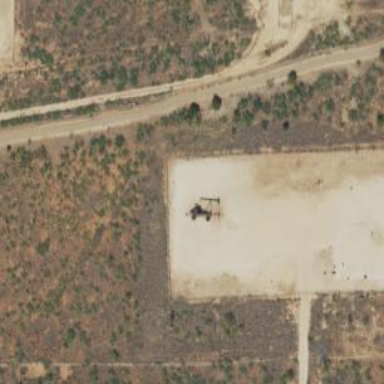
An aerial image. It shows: Petroleum well that is man-made.